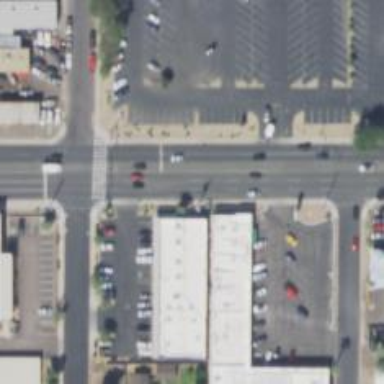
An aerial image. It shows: Solid stop line on the road.